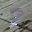
Label: 7